Question: I created two views in Xcode using the hierarchical view layout. I initially created a button on the first page (PlaylistMasterViewController) which activates the segue method to transition to the next page in the hierarchy (PlaylistDetailViewController), which worked just fine. I then deleted the button, and added a tap gesture to one of the UIImage view elements in the masterViewController and deleted the button. I created the action outlet of the touch gesture to activate the segue and made sure to delete all of the uses of the button in my code, yet this error is thrown once right after the splash screen loads (run time). Any ideas what might be causing this?

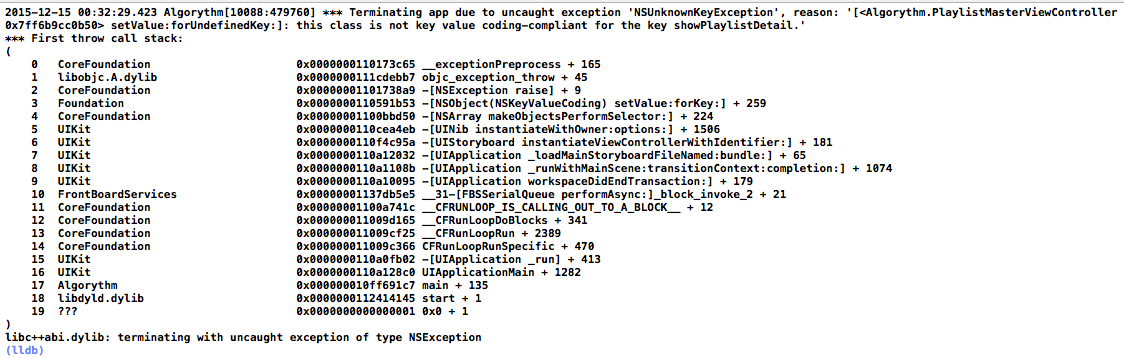
Answer: In your storyboard check your 'PlaylistMasterViewController' for a connected outlet named 'showPlaylistDetail' with a little while exclamation mark next to it. Then hit the 'x' and clear that outlet connection.
It's most likely some outlet you previously connected and later removed from your code.
The image below is just an example to show you what it would look like.
<URL>